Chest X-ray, PA view. Patient: 57 years old, sex M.
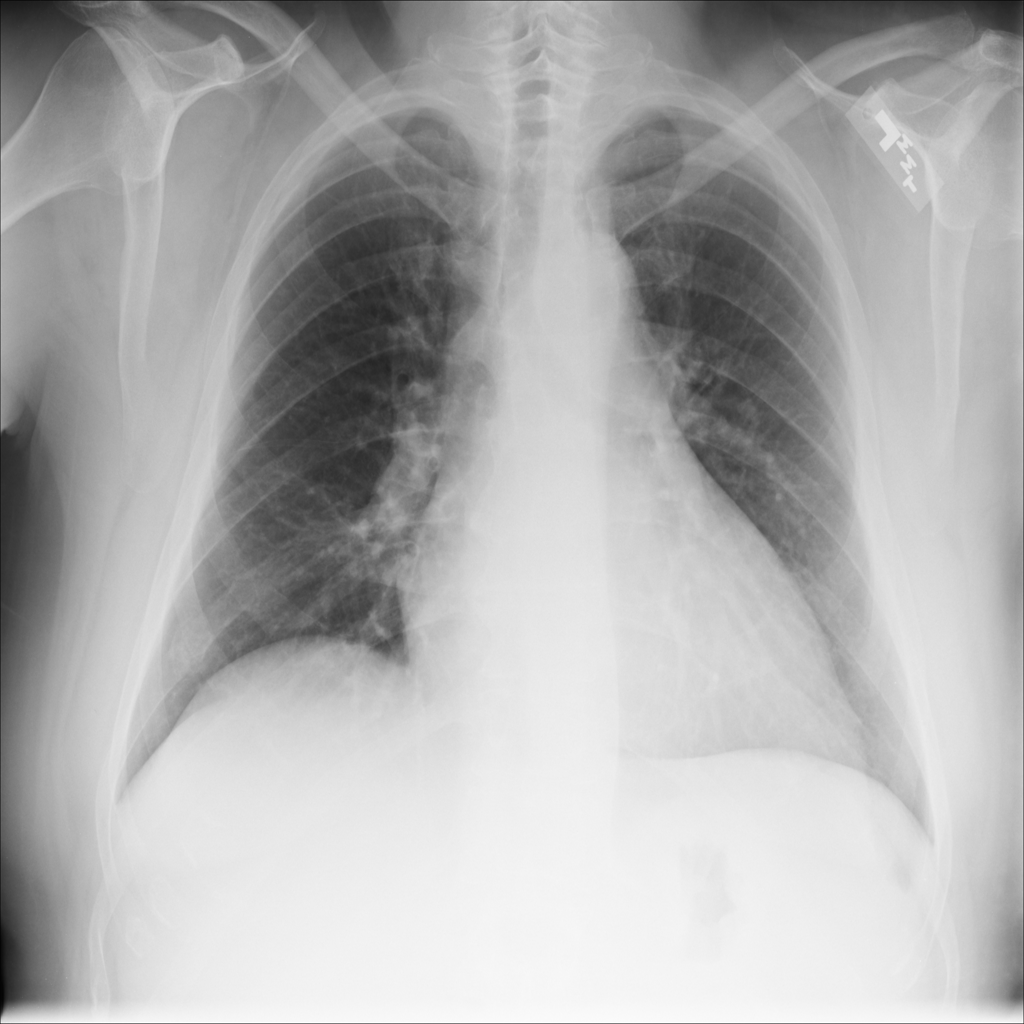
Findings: Cardiomegaly